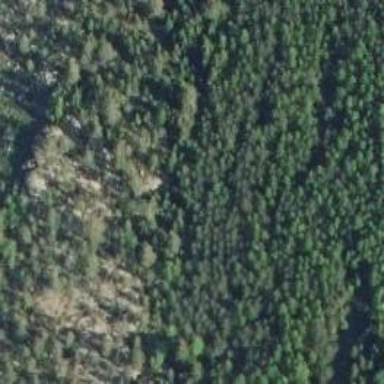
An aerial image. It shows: Natural cliff.